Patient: sex M, age 73
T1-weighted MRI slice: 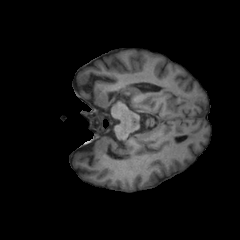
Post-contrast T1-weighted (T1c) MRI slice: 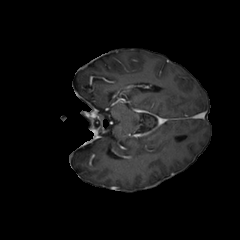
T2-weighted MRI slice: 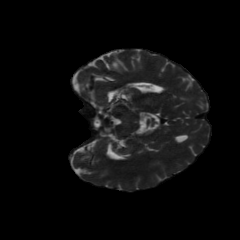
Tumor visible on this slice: no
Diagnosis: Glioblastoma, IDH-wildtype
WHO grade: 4